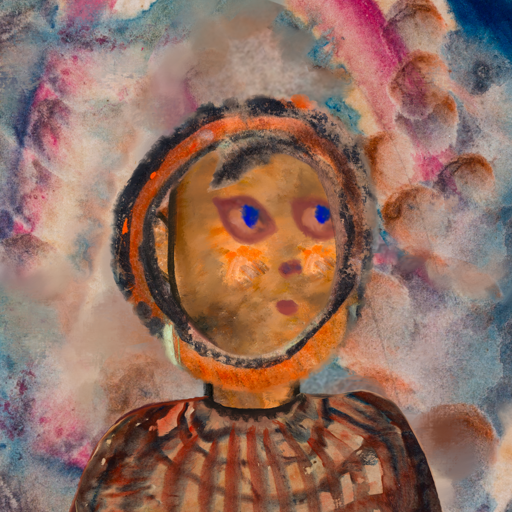
Background: Rupkatha, Head And Neck Side: Gypsy_Queen, Face Side: Mother_And_Son_Mother, Bust: Orphan, Hair Side: Childish, Head Accessory: Blank, Second Necklace: Blank, Necklace: Blank, Baby: Blank